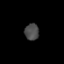
Tissue: prostate
Cell type: T cells
Senescence score: 0.2735
Nuclear area (px): 231
Mean DAPI intensity: 74.381